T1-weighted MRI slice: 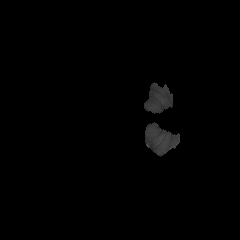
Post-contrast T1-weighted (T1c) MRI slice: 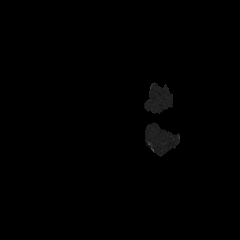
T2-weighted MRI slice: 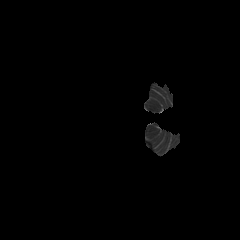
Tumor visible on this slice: no